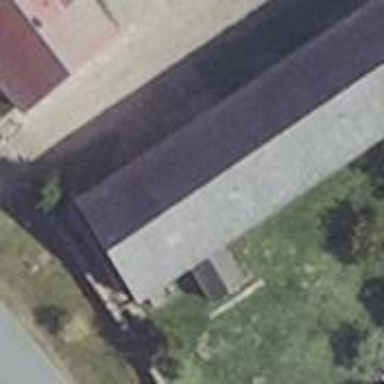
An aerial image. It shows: Barn.